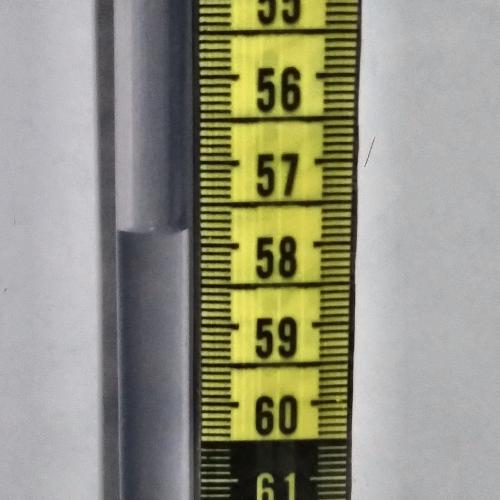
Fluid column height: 57.8 cm